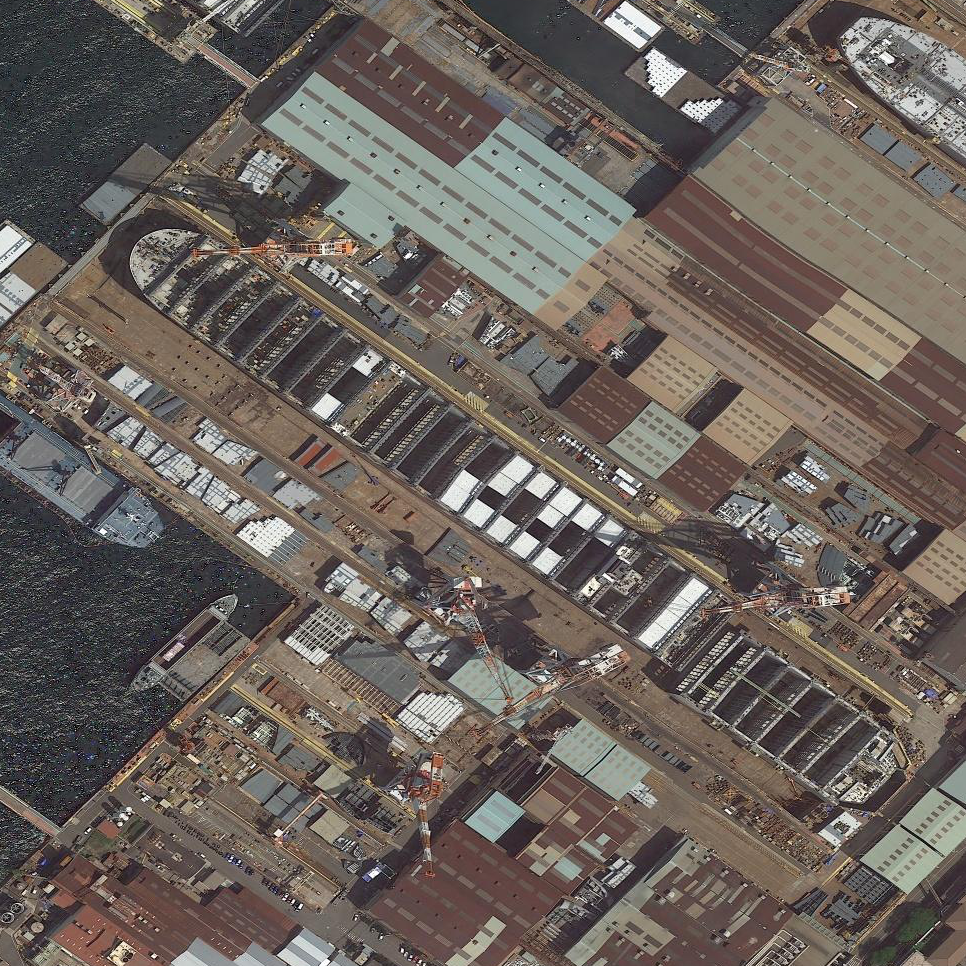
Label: civil